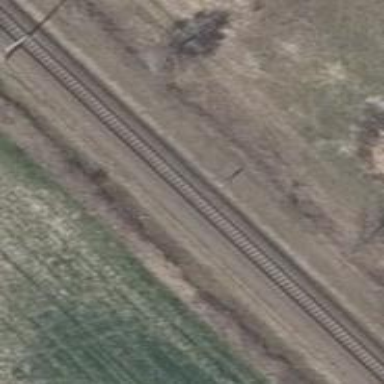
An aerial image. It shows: Railway signal.